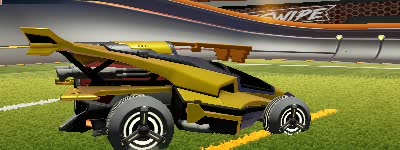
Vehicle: aftershock